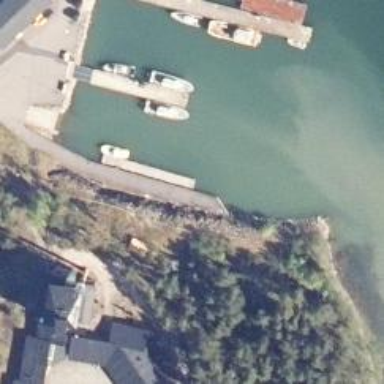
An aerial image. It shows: Man-made pier.